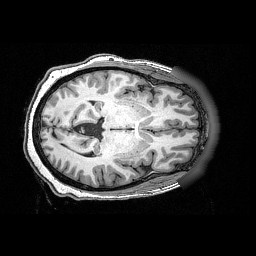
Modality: T1w
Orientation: axial
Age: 45
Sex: female
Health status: ill
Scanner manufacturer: siemens
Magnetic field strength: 3 T
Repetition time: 0.0025 s
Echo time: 0.00336 s